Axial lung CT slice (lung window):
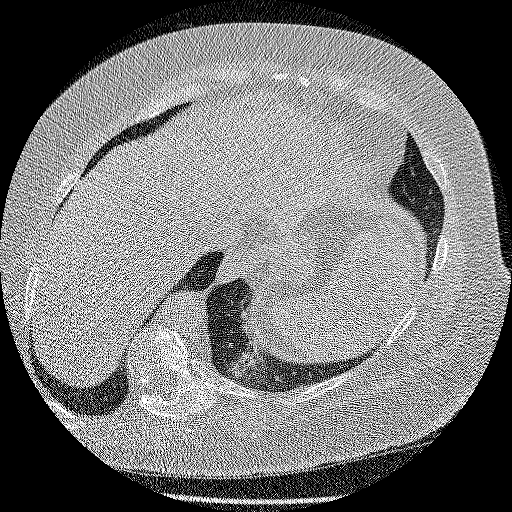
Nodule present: no